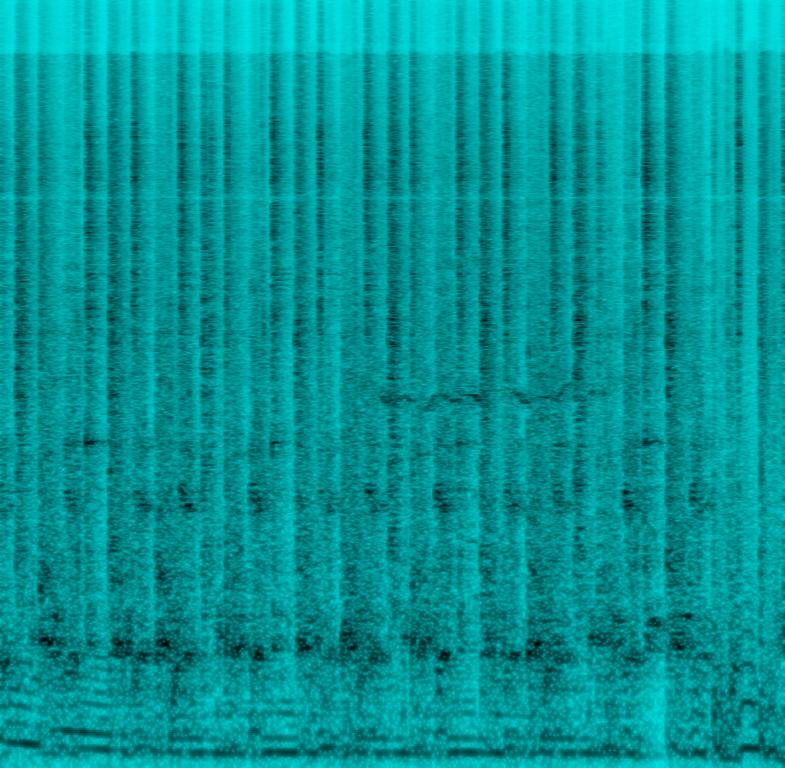
Distorted, low fidelity house music live recorded from a nightclub featuring a boomy, blown out bass, male vocal sample and a woman shouting. Poorly recorded music for a boozy night out.